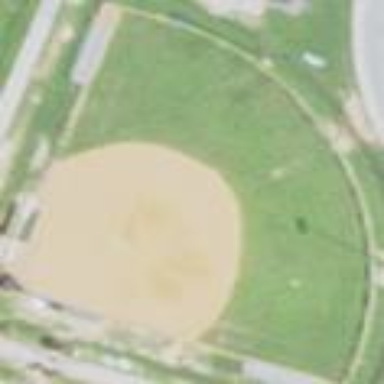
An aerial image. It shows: Grass pitch used for baseball.